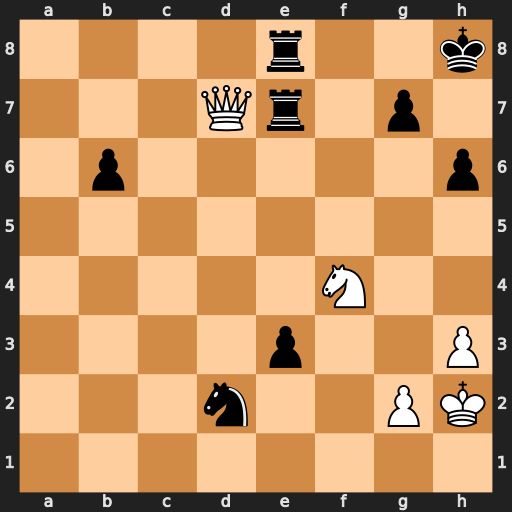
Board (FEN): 4r2k/3Qr1p1/1p5p/8/5N2/4p2P/3n2PK/8
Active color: w
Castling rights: -
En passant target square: -
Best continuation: Ng6+ Kh7 Nxe7